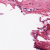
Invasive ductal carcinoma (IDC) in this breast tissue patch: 0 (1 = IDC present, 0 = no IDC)